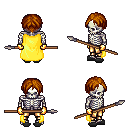
a pixel art fantasy rpg character, male body template, skeleton, yellow cape, gold greaves, brunette parted hairstyle, gold gloves, gray slippers, spear, four views (front, back, left, right), 2x2 character sprite sheet, small pixel art, hard edges, no anti-aliasing